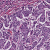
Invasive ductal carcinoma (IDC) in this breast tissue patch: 1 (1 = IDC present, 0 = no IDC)